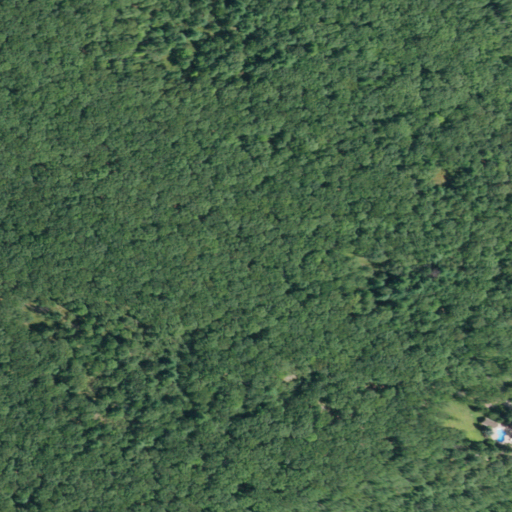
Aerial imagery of mountain in New York named Ohayo Mountain containing deciduous forest, mixed forest, and pasture